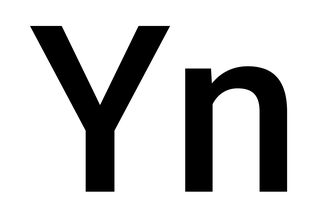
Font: Roboto_Medium